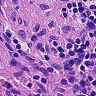
Metastatic tissue present: no